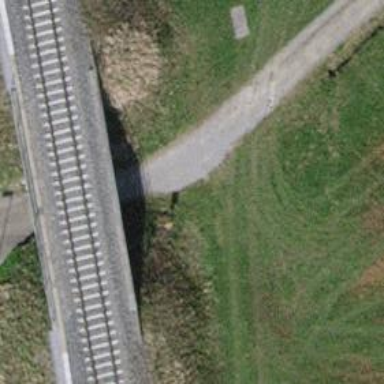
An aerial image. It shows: Gravel track passing through tunnel with grade 2 track type.